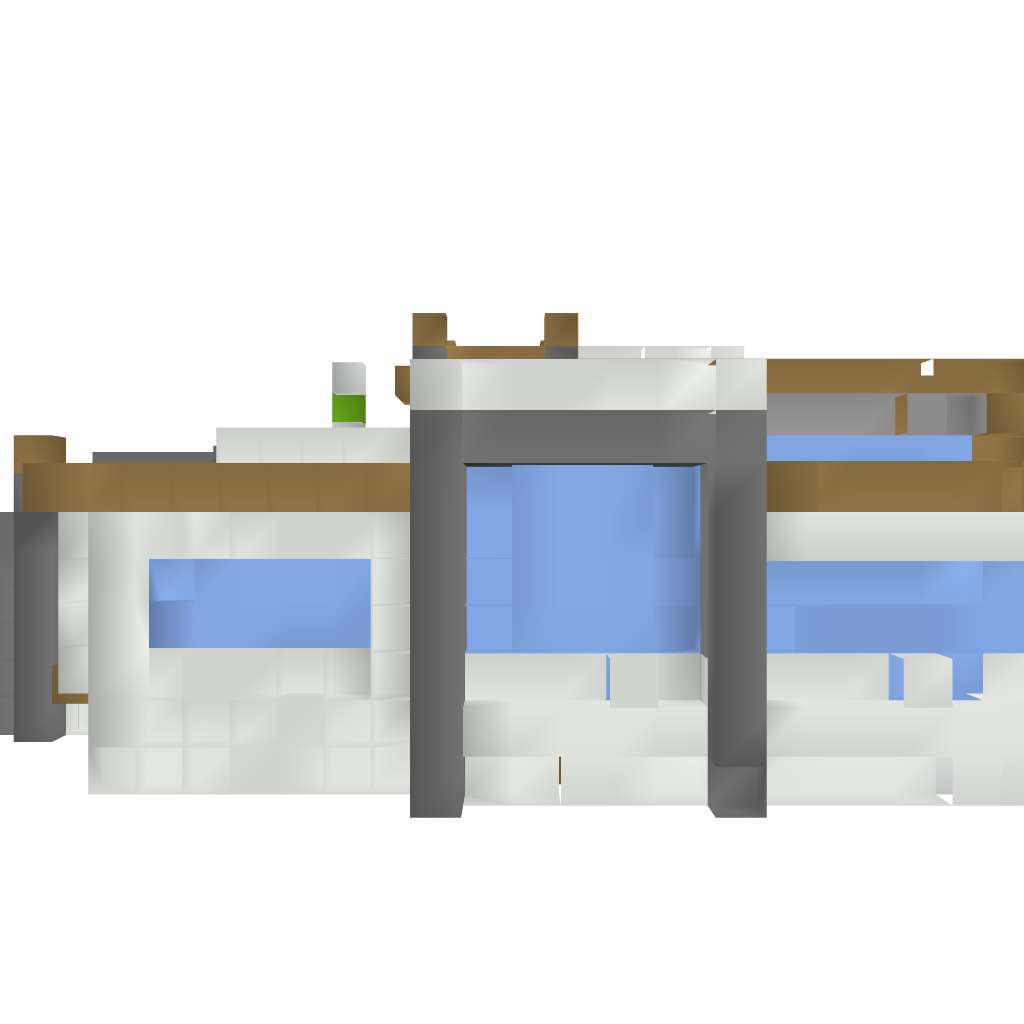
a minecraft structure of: modern home